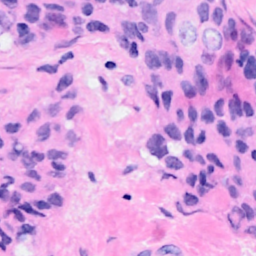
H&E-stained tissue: Breast